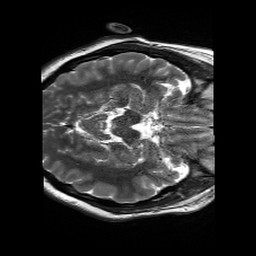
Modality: T2w
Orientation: axial
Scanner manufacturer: siemens
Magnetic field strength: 3 T
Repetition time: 13.52 s
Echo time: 0.088 s